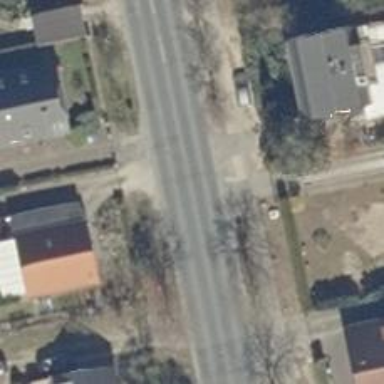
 with the left sidewalk surface made of concrete and the right sidewalk covered with grass."